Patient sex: M
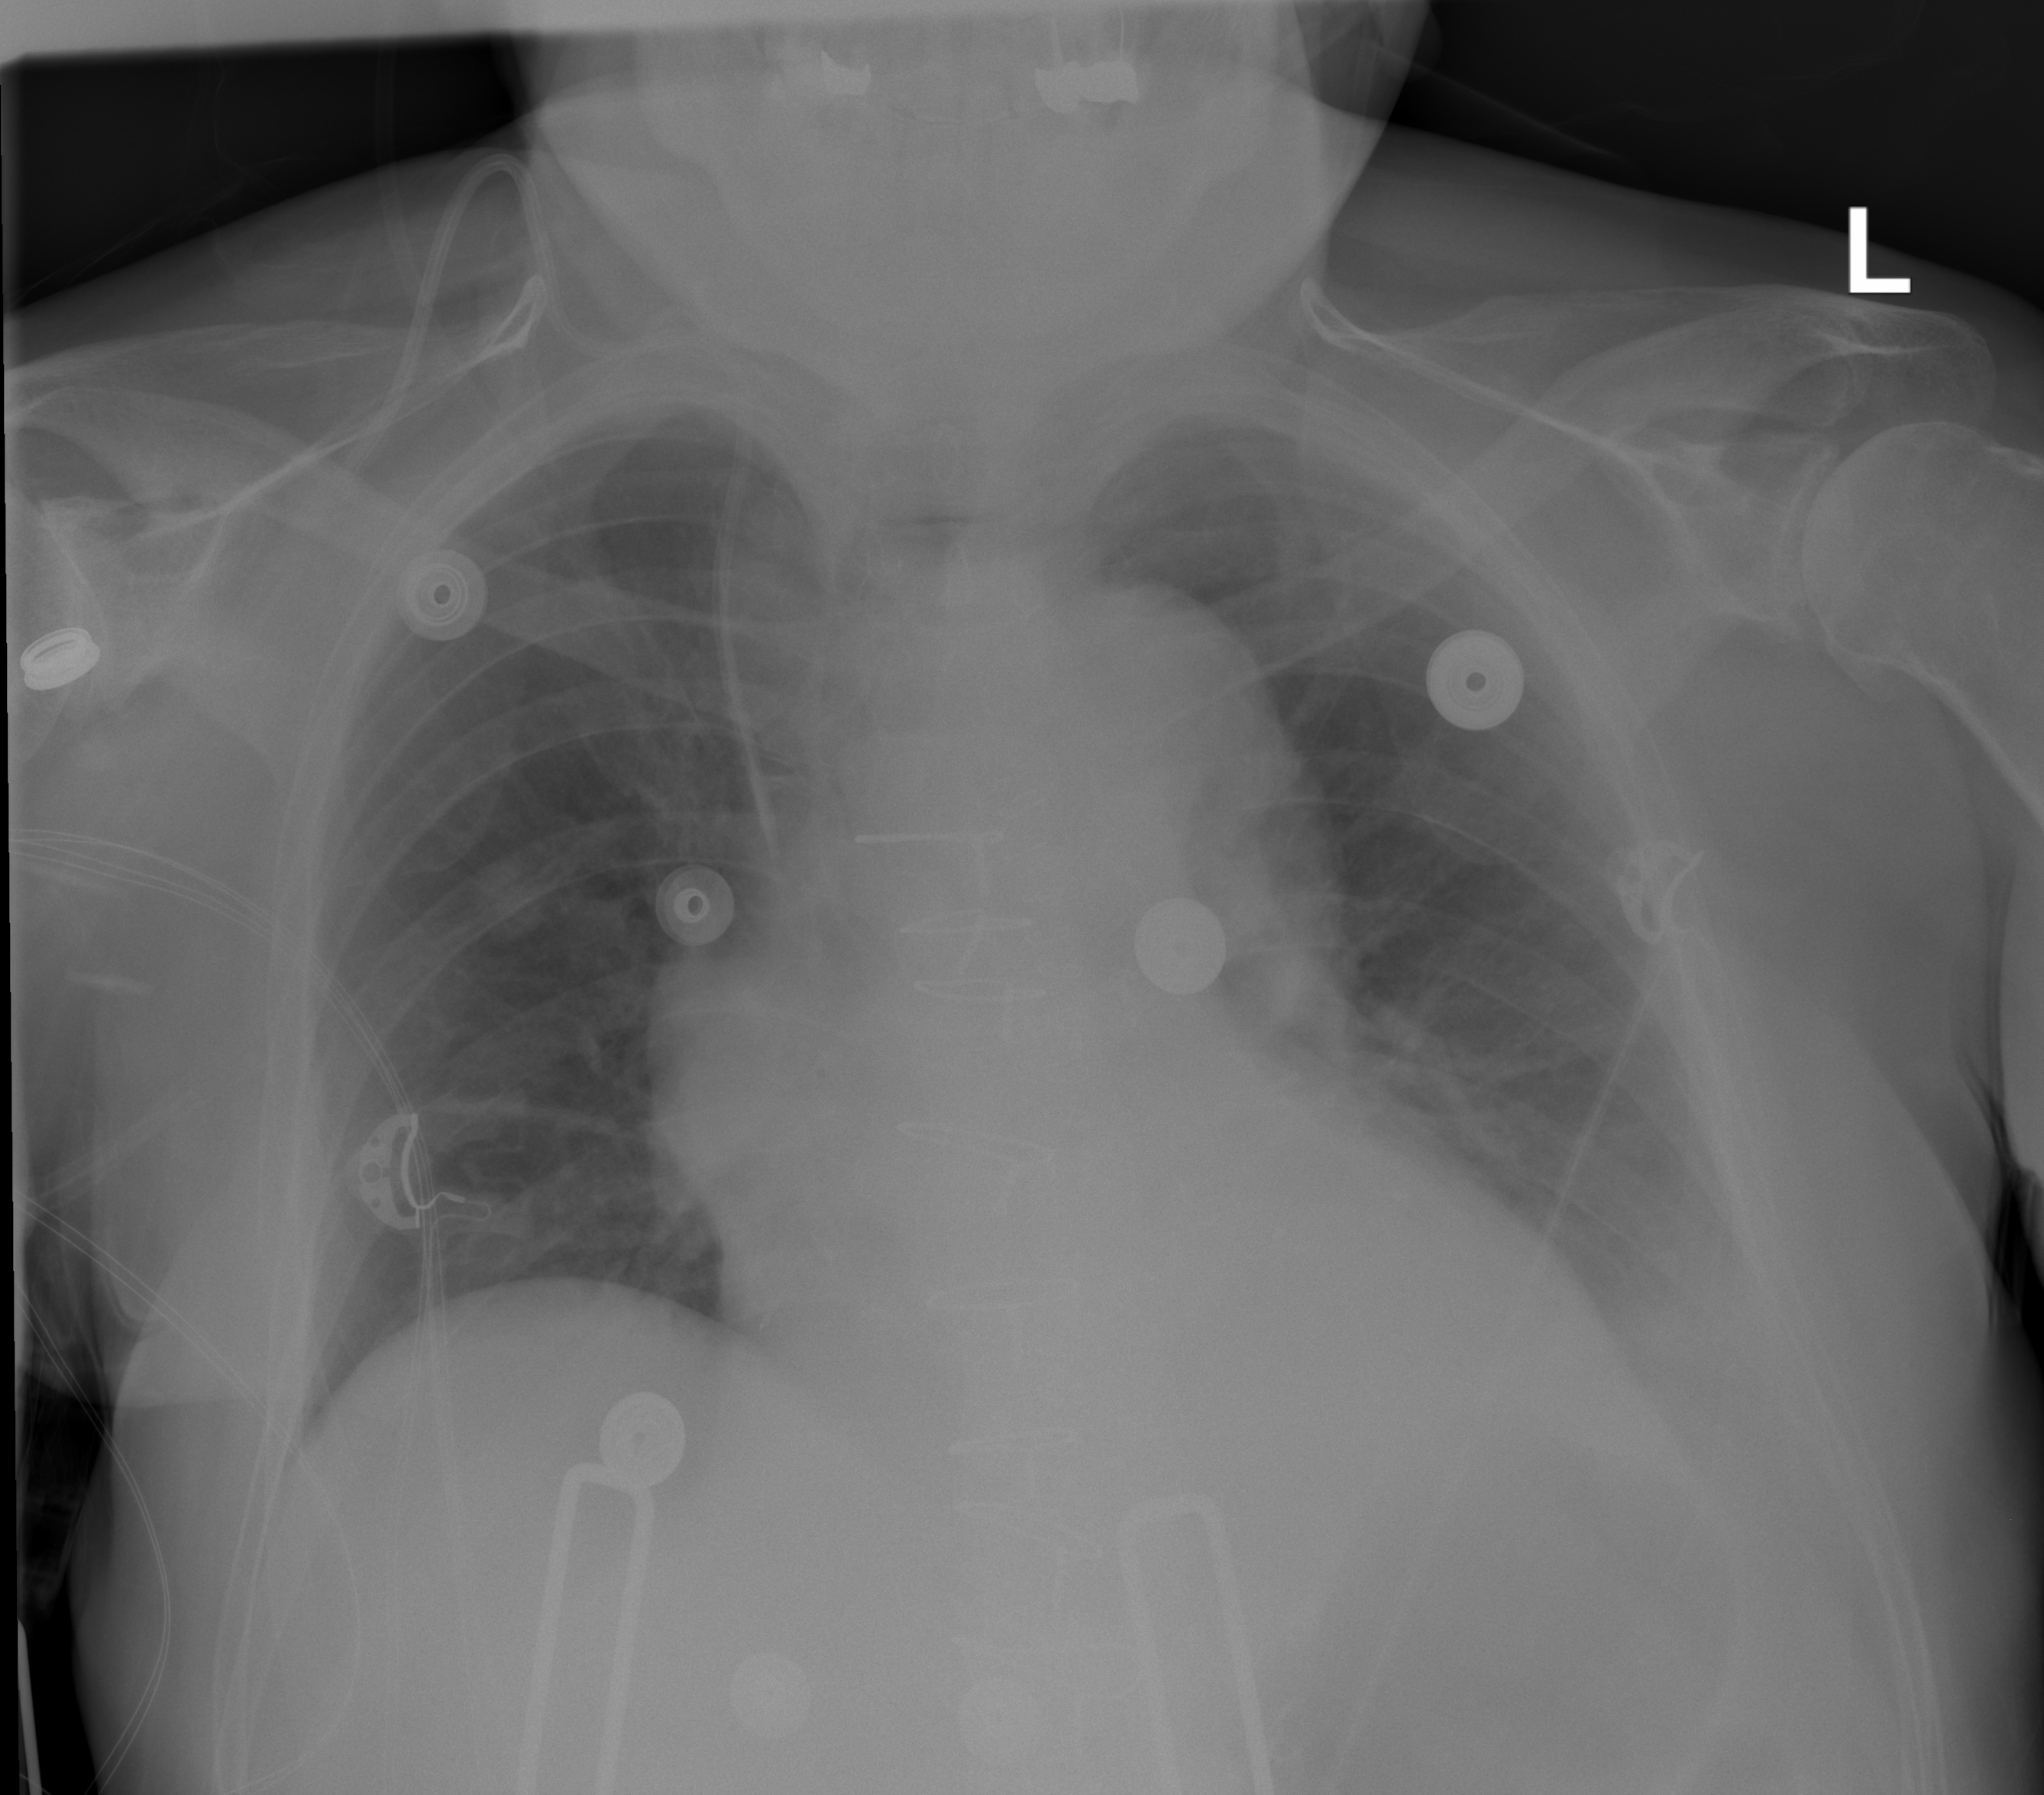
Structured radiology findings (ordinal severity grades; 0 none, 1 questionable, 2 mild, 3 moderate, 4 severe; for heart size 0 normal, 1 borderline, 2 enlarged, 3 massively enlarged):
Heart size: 2
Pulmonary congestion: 0
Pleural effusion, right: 0
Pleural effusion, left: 2
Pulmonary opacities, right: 0
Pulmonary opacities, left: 0
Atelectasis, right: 1
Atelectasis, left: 3